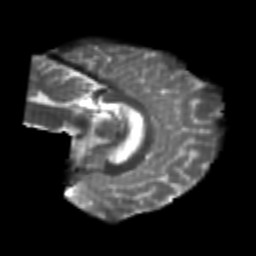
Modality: T2w
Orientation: sagittal
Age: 24
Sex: female
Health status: healthy
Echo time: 0.074 s